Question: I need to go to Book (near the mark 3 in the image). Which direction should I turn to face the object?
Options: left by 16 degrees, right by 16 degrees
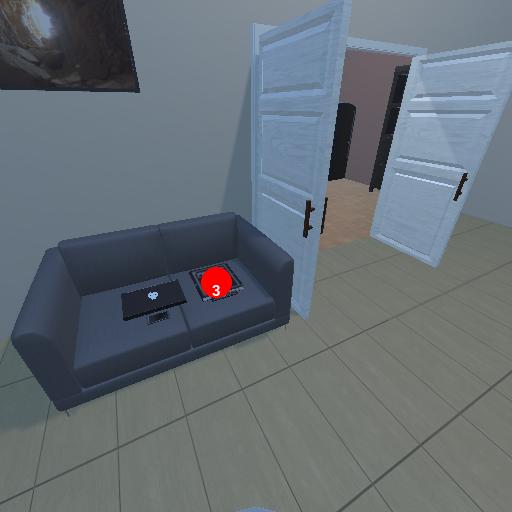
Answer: left by 16 degrees